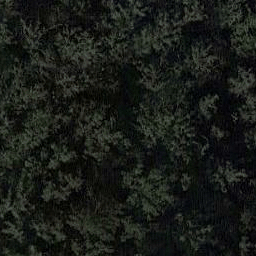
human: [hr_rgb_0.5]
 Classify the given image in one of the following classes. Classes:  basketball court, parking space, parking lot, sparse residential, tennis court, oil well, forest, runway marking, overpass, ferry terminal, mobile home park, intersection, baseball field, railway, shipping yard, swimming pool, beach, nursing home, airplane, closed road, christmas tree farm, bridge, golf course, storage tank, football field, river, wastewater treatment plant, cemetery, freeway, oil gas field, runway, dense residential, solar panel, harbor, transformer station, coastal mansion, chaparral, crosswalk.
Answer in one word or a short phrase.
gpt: forest